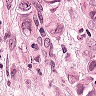
Metastatic tissue present: yes